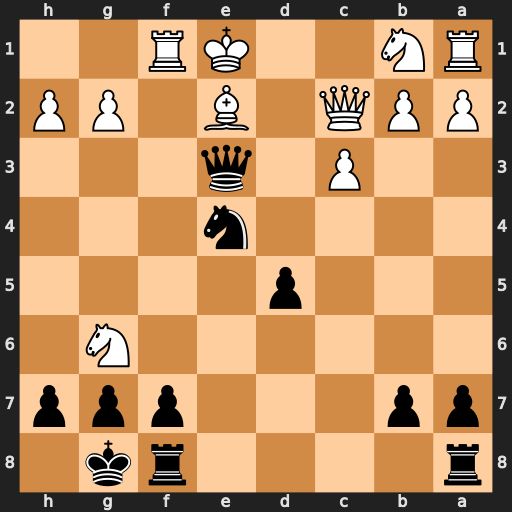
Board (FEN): r4rk1/pp3ppp/6N1/3p4/4n3/2P1q3/PPQ1B1PP/RN2KR2
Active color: b
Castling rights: Q
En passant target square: -
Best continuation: fxg6 Nd2 Nxd2 Rxf8+ Rxf8